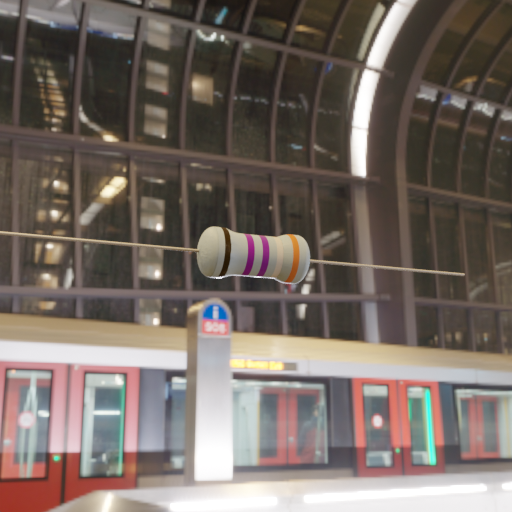
Resistor colour bands (in order): black, violet, violet, white, orange